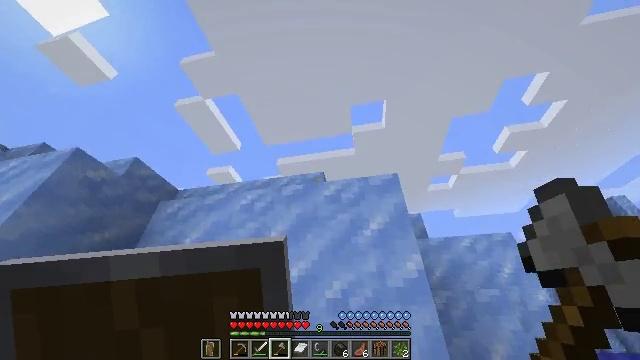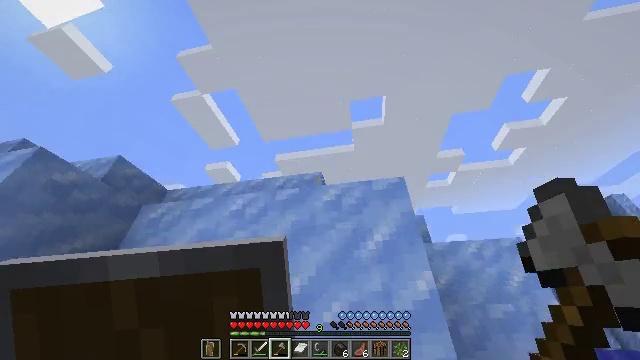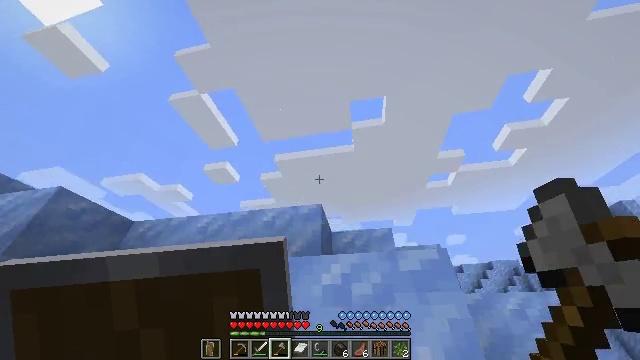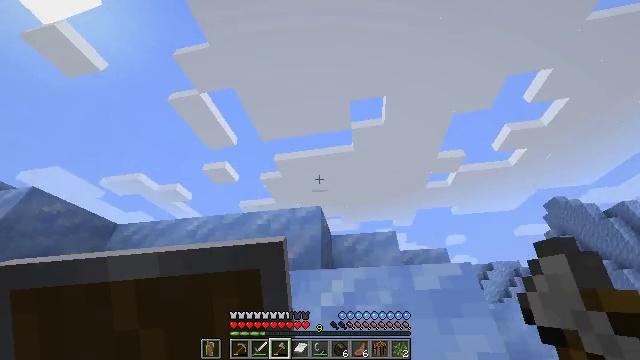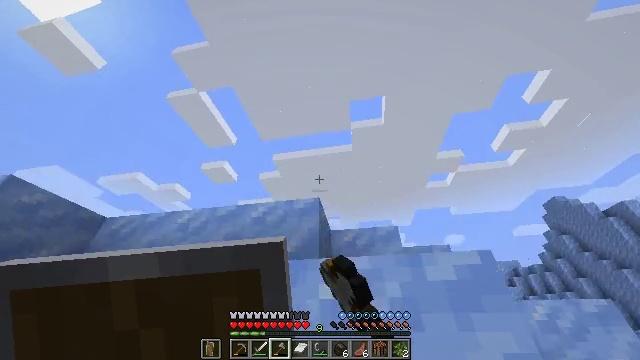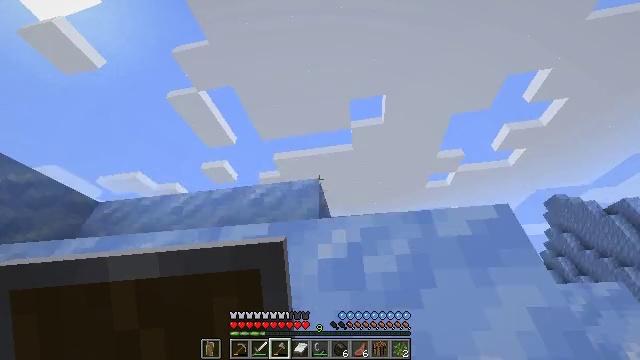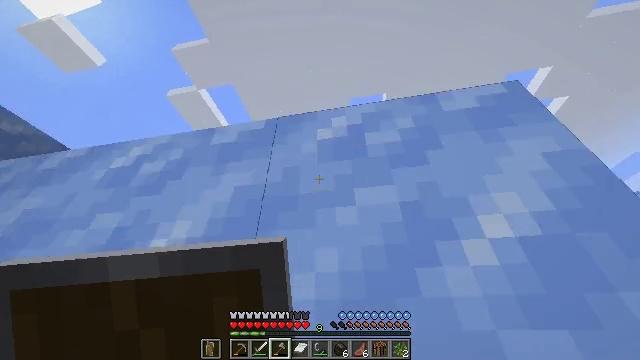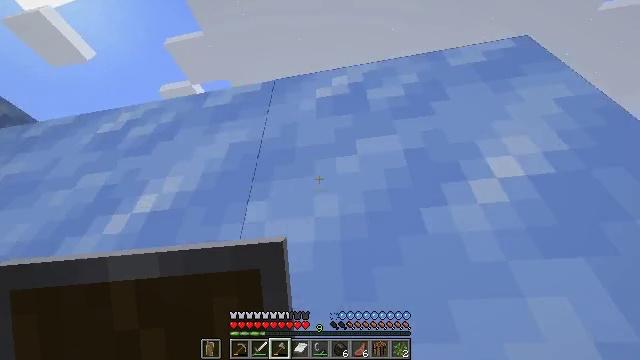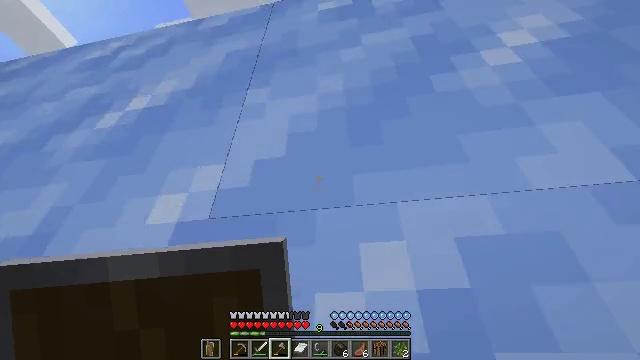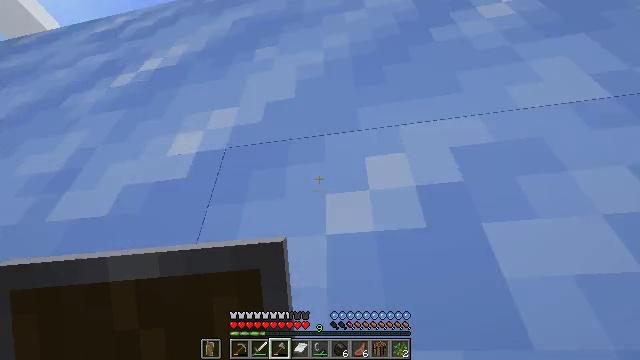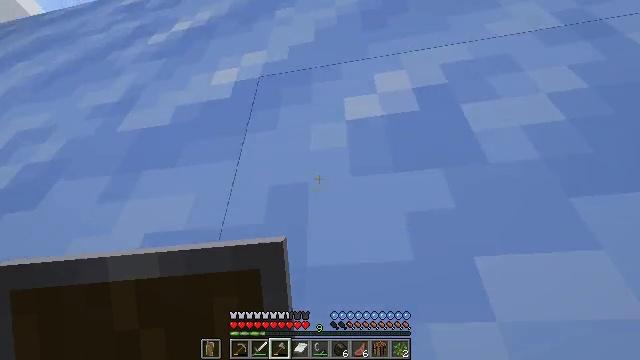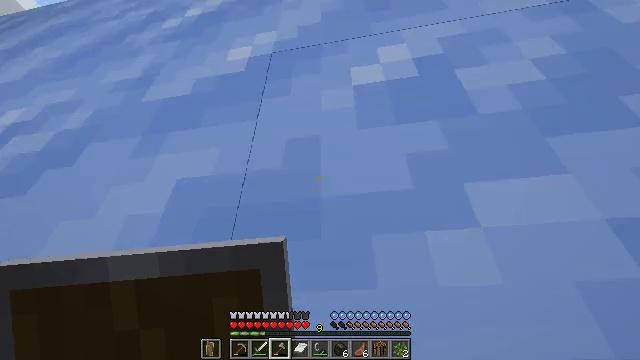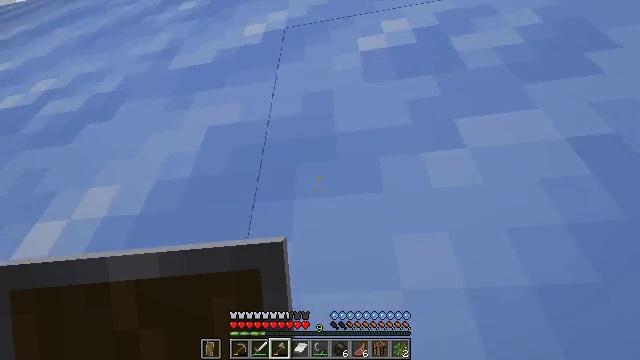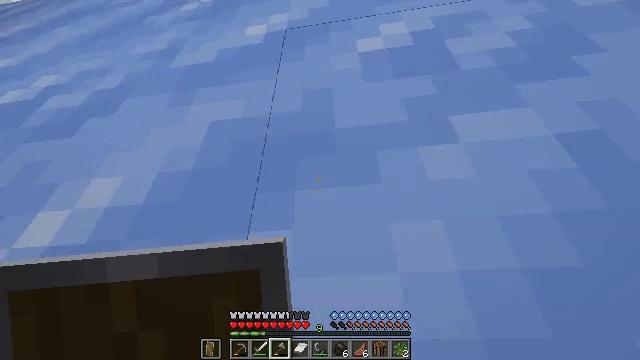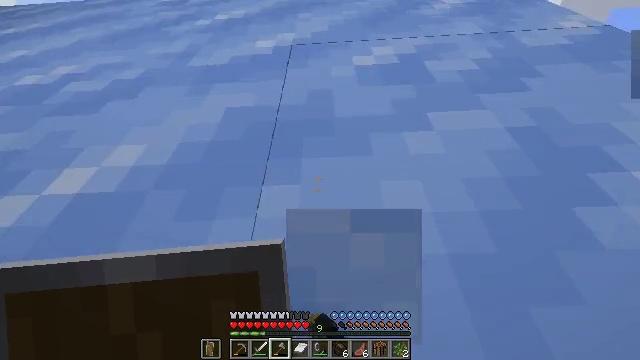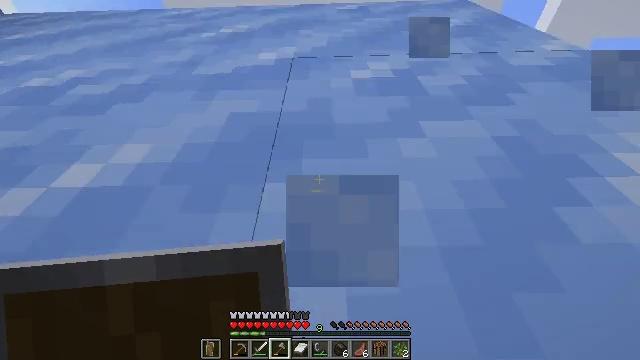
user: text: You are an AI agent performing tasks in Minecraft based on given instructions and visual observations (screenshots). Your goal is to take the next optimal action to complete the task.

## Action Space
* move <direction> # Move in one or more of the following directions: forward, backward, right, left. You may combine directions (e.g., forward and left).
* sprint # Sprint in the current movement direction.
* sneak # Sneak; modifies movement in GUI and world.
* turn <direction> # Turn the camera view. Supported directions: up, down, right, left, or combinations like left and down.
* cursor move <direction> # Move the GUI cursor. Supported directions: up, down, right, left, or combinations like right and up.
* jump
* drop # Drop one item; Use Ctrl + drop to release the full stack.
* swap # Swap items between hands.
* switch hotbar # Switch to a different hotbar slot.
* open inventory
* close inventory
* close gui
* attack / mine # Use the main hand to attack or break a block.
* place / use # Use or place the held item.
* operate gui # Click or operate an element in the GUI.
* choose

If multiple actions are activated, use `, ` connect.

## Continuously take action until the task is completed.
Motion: motion action
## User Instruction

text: Break packed ice to add to inventory.
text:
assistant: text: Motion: move forward, turn down
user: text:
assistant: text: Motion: move forward
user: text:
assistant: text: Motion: move forward, attack / mine
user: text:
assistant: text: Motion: move forward, attack / mine
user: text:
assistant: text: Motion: move forward, attack / mine
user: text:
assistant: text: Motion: move forward, attack / mine
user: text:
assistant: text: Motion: move forward, attack / mine
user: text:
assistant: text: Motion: move forward, attack / mine
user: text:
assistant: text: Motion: move forward
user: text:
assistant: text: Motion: move forward
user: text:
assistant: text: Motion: move forward
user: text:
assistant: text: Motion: move forward
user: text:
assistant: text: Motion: move forward, turn right and up, attack / mine
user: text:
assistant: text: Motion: move forward, turn right and up, attack / mine
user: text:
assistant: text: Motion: turn right and up, attack / mine
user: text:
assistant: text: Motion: turn right and up, attack / mine
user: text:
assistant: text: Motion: turn right and up, attack / mine
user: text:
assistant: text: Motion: turn up, attack / mine
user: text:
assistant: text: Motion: attack / mine
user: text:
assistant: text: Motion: attack / mine
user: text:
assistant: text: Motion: attack / mine
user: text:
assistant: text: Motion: attack / mine
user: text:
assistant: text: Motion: attack / mine
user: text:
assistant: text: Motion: attack / mine
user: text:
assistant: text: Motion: attack / mine
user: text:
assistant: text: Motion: attack / mine
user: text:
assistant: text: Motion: attack / mine
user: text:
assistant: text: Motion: move forward, attack / mine, jump
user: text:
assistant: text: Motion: move forward, attack / mine, jump
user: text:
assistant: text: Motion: move forward, jump